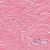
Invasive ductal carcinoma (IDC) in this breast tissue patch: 0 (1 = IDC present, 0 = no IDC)